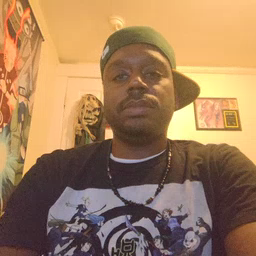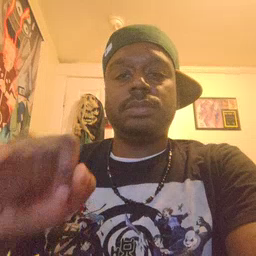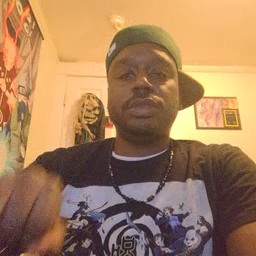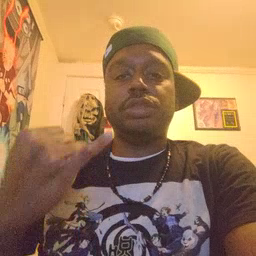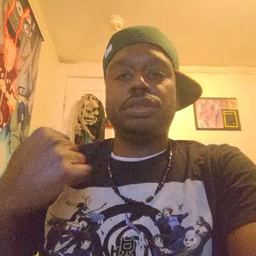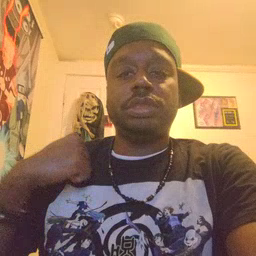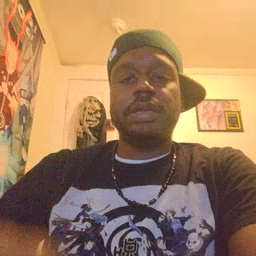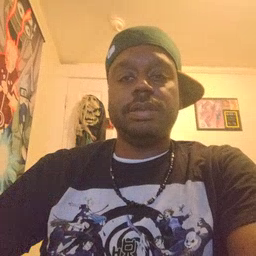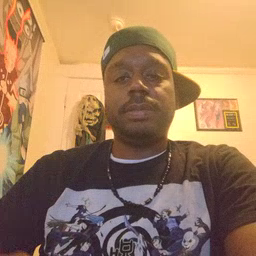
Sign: jacket